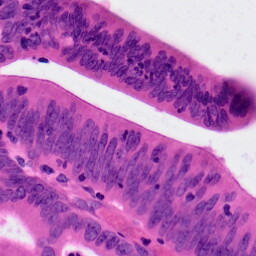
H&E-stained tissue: Colon